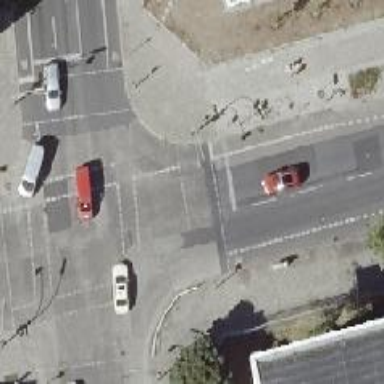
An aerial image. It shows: Asphalt footway with marked crossing equipped with traffic signals.